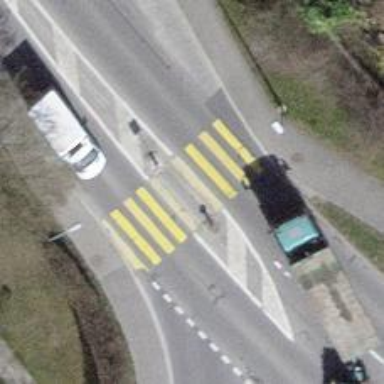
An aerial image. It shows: Uncontrolled zebra crossing with central island.